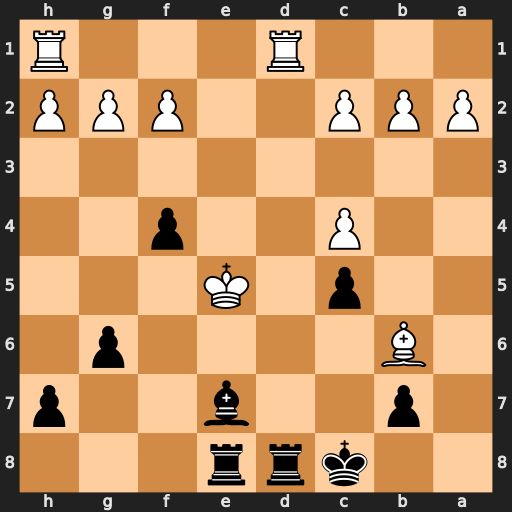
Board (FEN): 2krr3/1p2b2p/1B4p1/2p1K3/2P2p2/8/PPP2PPP/3R3R
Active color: b
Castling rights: -
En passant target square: -
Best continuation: Bg5#